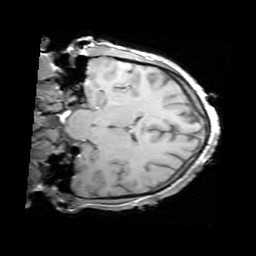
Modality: T1w
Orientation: coronal
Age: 35
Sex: male